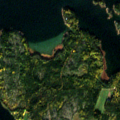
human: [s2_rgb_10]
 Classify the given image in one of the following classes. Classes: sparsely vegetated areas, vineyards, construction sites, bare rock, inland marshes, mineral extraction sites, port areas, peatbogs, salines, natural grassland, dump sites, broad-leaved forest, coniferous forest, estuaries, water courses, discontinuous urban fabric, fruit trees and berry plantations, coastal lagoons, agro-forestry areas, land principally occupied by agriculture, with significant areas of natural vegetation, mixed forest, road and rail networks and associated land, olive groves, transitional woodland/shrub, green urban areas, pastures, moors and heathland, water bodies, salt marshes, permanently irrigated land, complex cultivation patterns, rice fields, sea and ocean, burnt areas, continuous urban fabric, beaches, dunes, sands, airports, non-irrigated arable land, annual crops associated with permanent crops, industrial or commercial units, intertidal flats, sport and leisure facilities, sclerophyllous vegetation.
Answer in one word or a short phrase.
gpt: mixed forest, sea and ocean